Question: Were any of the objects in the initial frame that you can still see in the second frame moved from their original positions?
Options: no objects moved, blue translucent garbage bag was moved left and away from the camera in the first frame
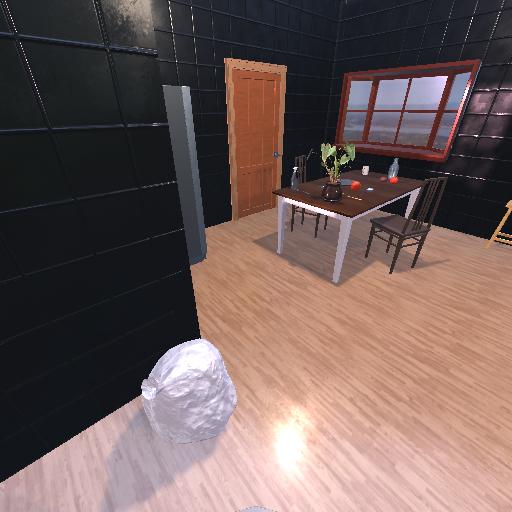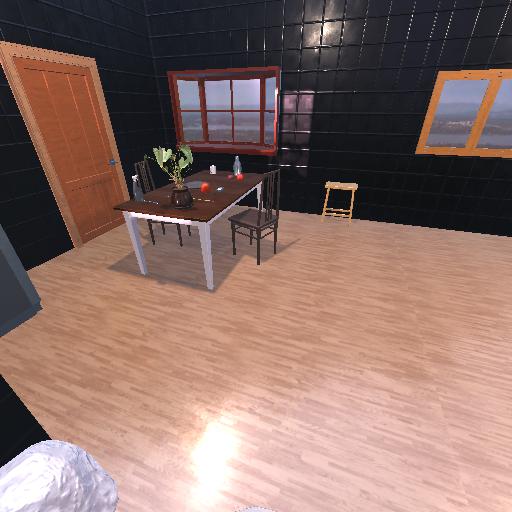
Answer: no objects moved